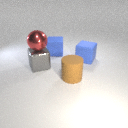
large blue rubber cube in front of large blue rubber cube